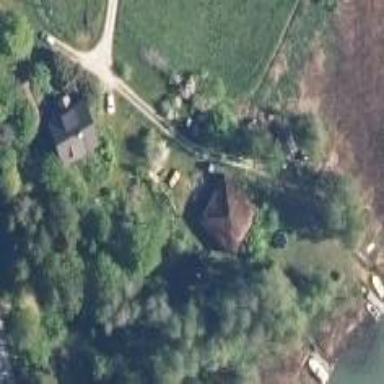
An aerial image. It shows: Isolated dwelling in the countryside.